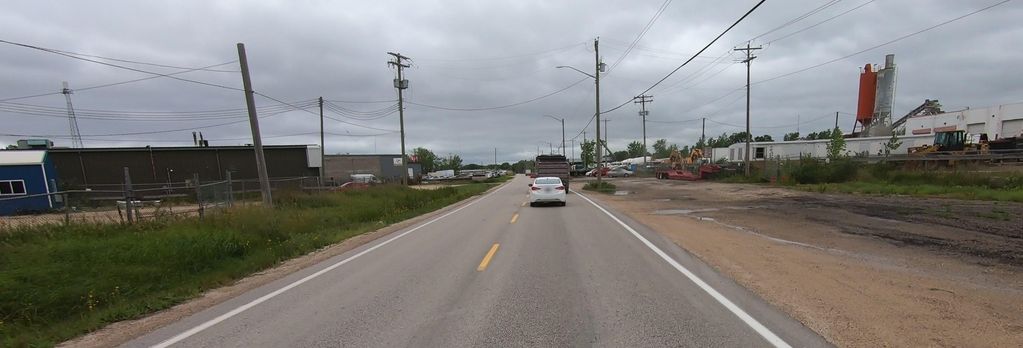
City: winnipeg